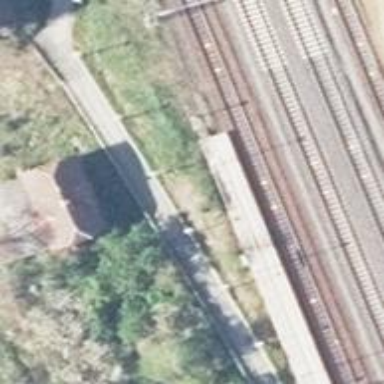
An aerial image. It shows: Close-up of railway platform edge.